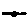
Label: circle